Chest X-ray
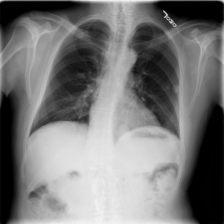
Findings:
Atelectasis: negative
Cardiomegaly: negative
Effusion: negative
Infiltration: negative
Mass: negative
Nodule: positive
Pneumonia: negative
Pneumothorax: negative
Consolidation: negative
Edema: negative
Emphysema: negative
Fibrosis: negative
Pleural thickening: negative
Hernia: negative